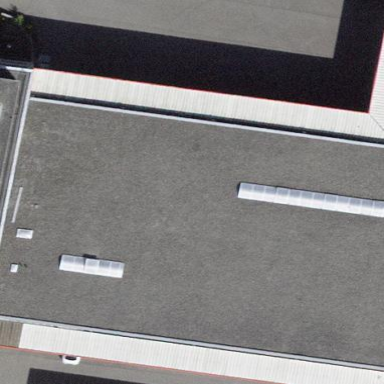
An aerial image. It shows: Industrial building.